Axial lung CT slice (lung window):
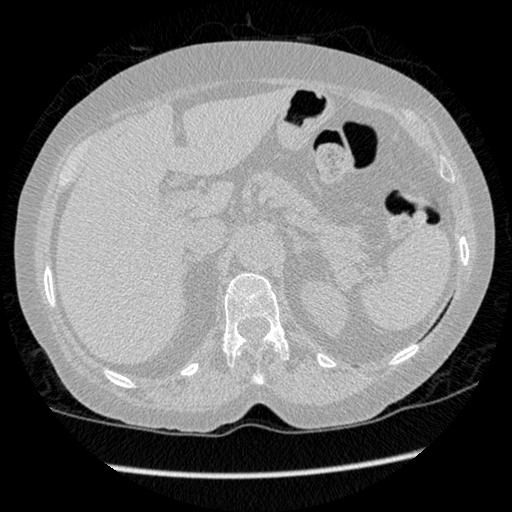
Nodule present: no